Interaction volume radius: 5 \u00c5
Interaction volume height: 25 \u00c5
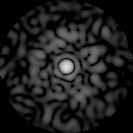
Disorder parameter: 0.8514